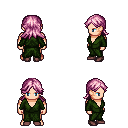
a pixel art fantasy rpg character, male body template, human, light skin, green robe, metal pants, pink loose hair, maroon shoes, four views (front, back, left, right), 2x2 character sprite sheet, small pixel art, hard edges, no anti-aliasing